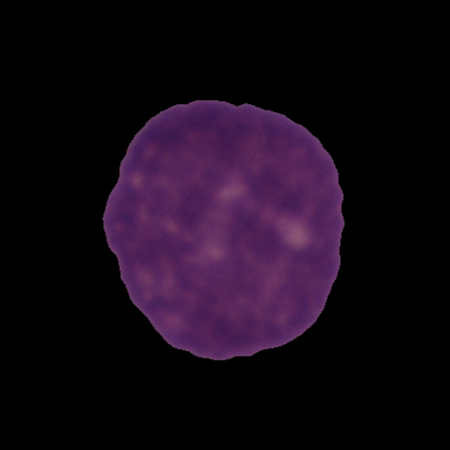
Label: healthy